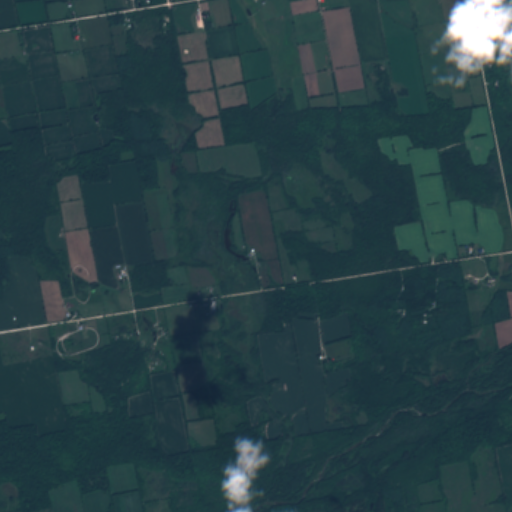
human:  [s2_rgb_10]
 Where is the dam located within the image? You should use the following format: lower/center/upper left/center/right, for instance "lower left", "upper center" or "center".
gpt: The dam is located in the lower right of the image.
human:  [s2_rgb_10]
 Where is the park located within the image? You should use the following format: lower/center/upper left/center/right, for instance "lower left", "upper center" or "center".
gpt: The park is located in the upper left of the image.
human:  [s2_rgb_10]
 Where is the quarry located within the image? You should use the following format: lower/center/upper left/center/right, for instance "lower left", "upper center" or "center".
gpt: There is no quarry in the image.